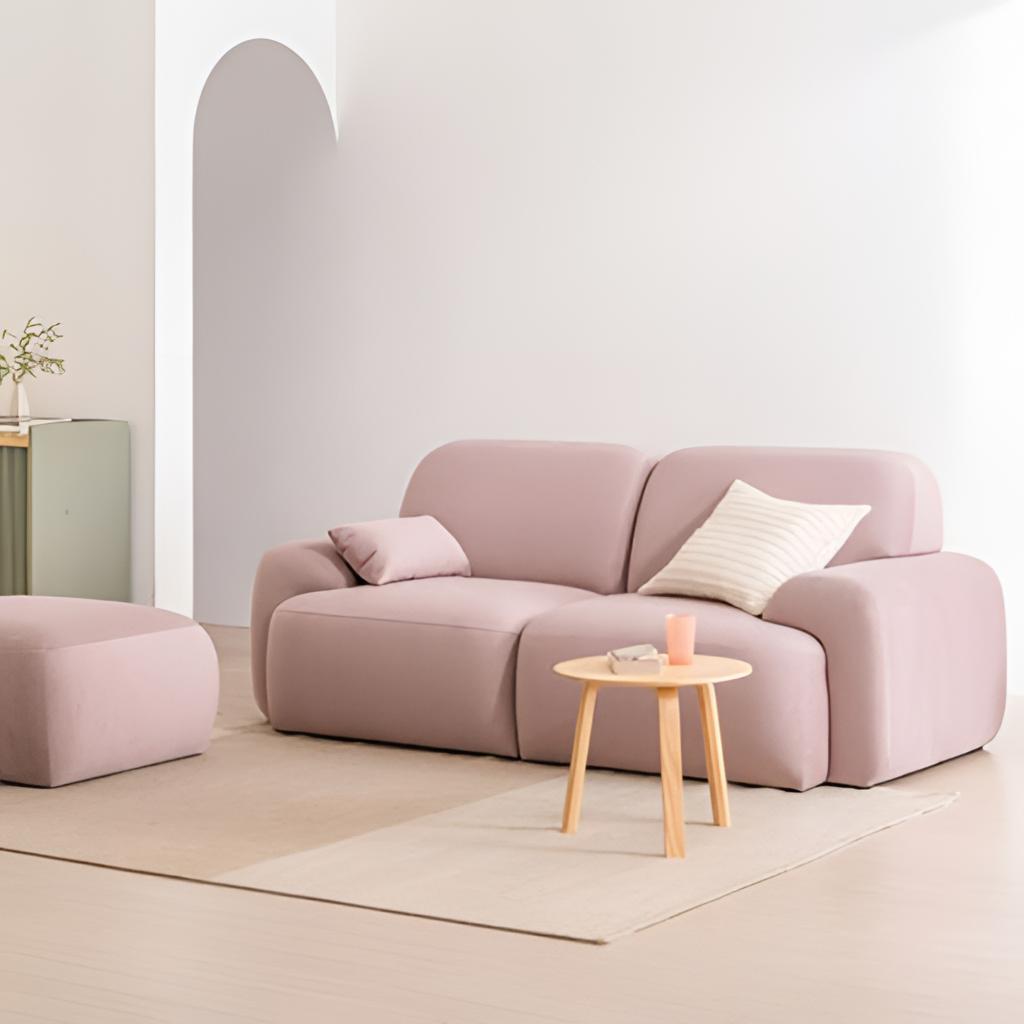
fabric sofa, living room, paint wallpaper, with solid pattern, beige wood flooring, with plank pattern, minimalist